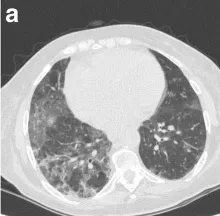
Computed tomography images of a 76-year-old female with lipoid pneumonia revealed ground-glass opacities and bronchiectasis in both lungs.
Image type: radiology (ct)